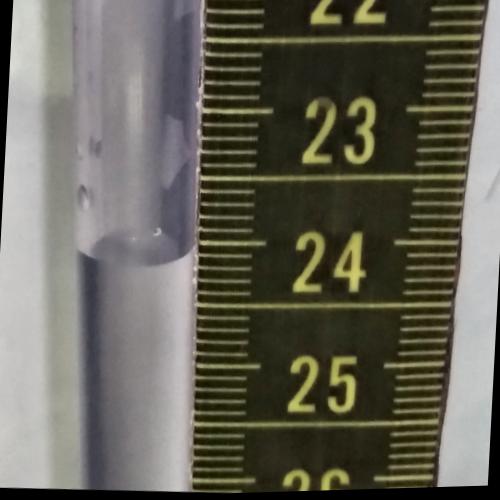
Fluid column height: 24.1 cm